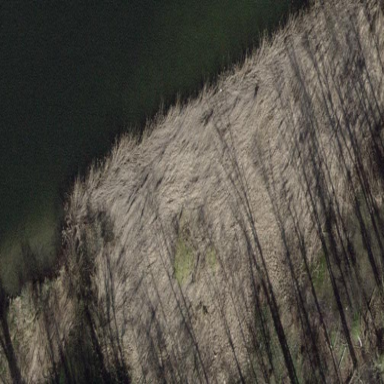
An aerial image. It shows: Reedbed in wetland area.